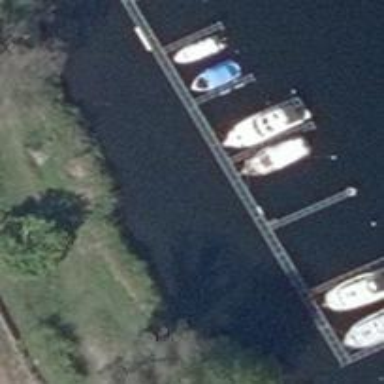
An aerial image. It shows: Man-made pier.